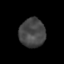
Tissue: skin
Cell type: Epithelial cells
Senescence score: 0.2441
Nuclear area (px): 728
Mean DAPI intensity: 70.668